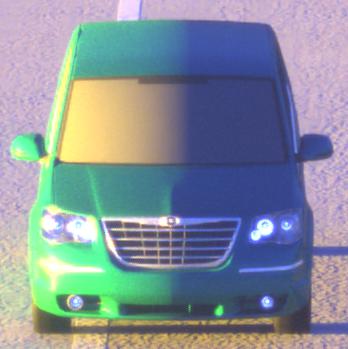
Make: Chrysler
Model: Grand Voyager 3.8
Detailed model: Grand Voyager
Model produced from: 2008/03
Model produced until: 2010/12
Doors: 5
Color: blue
Road condition: dry road
Daytime: sunrise or sunset
Contrast: high contrast